Question: I have the following web service:
'''
[WebService(Namespace = "http://tempuri.org/")]
[WebServiceBinding(ConformsTo = WsiProfiles.BasicProfile1_1)]
[System.ComponentModel.ToolboxItem(false)]
public class Test : System.Web.Services.WebService
{
[WebMethod(EnableSession=true)]
public void SetSession()
{
HttpContext.Current.Session["Test"] = true;
}
[WebMethod(EnableSession = true)]
public bool IsSessionSaved()
{
var temp = HttpContext.Current.Session["Test"];
return temp != null;
}
}
'''
Note I have the 'EnableSession = true'.
On my client I have added a Web Service Reference NOT a Service Reference.

: In order to create a web service reference instead of the default service reference that visual studio adds for you I followed this steps.
and on my client console appication I have:
'''
var client = new Test();
client.SetSession();
bool isSessionSaved = client.IsSessionSaved();
'''
Why is 'isSessionSaved = false'?
I don't think the problem is in the web service it works if I invoke the methods through the default website. I am sure the client is not saving the cookies. Perhaps I need a cookie aware client. I might need to modify the client.
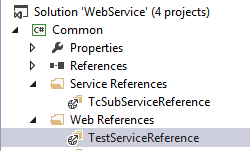
Answer: Session state runs off of the session cookie, in order to support cookies you need to add a cookie container to your soap client.
'''
CookieContainer cookieJar = new CookieContainer();
client.CookieContainer = cookieJar;
'''
On a WCF service client the equivalent would be setting allowCookies="true" on the httpbinding configuration.